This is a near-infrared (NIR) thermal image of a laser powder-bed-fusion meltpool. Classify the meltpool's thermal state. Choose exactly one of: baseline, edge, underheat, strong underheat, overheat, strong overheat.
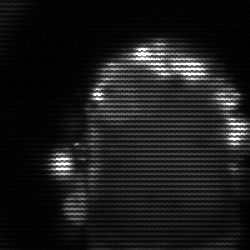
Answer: baseline